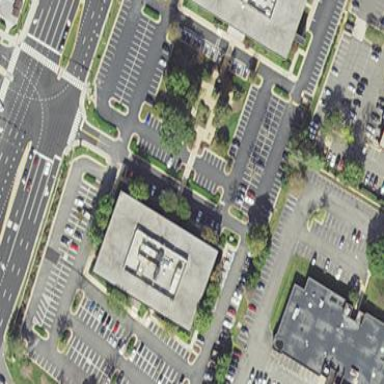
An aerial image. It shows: Office building.